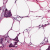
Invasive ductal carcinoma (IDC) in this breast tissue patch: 0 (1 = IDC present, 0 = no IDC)